Question: I'm looking for an UI element that can be found in the google maps app.
When we start the google application we can load indoor maps.
When we are watching an indoor map small buttons with floorlevels are displayed
on the right side of the screen. If we click on such a button we switch to the chosen floorlevel.
How is this UI element called and how can I implement such an UI element?
//Edit:
Here the image: (right image, right side)

Greets
mister-viper
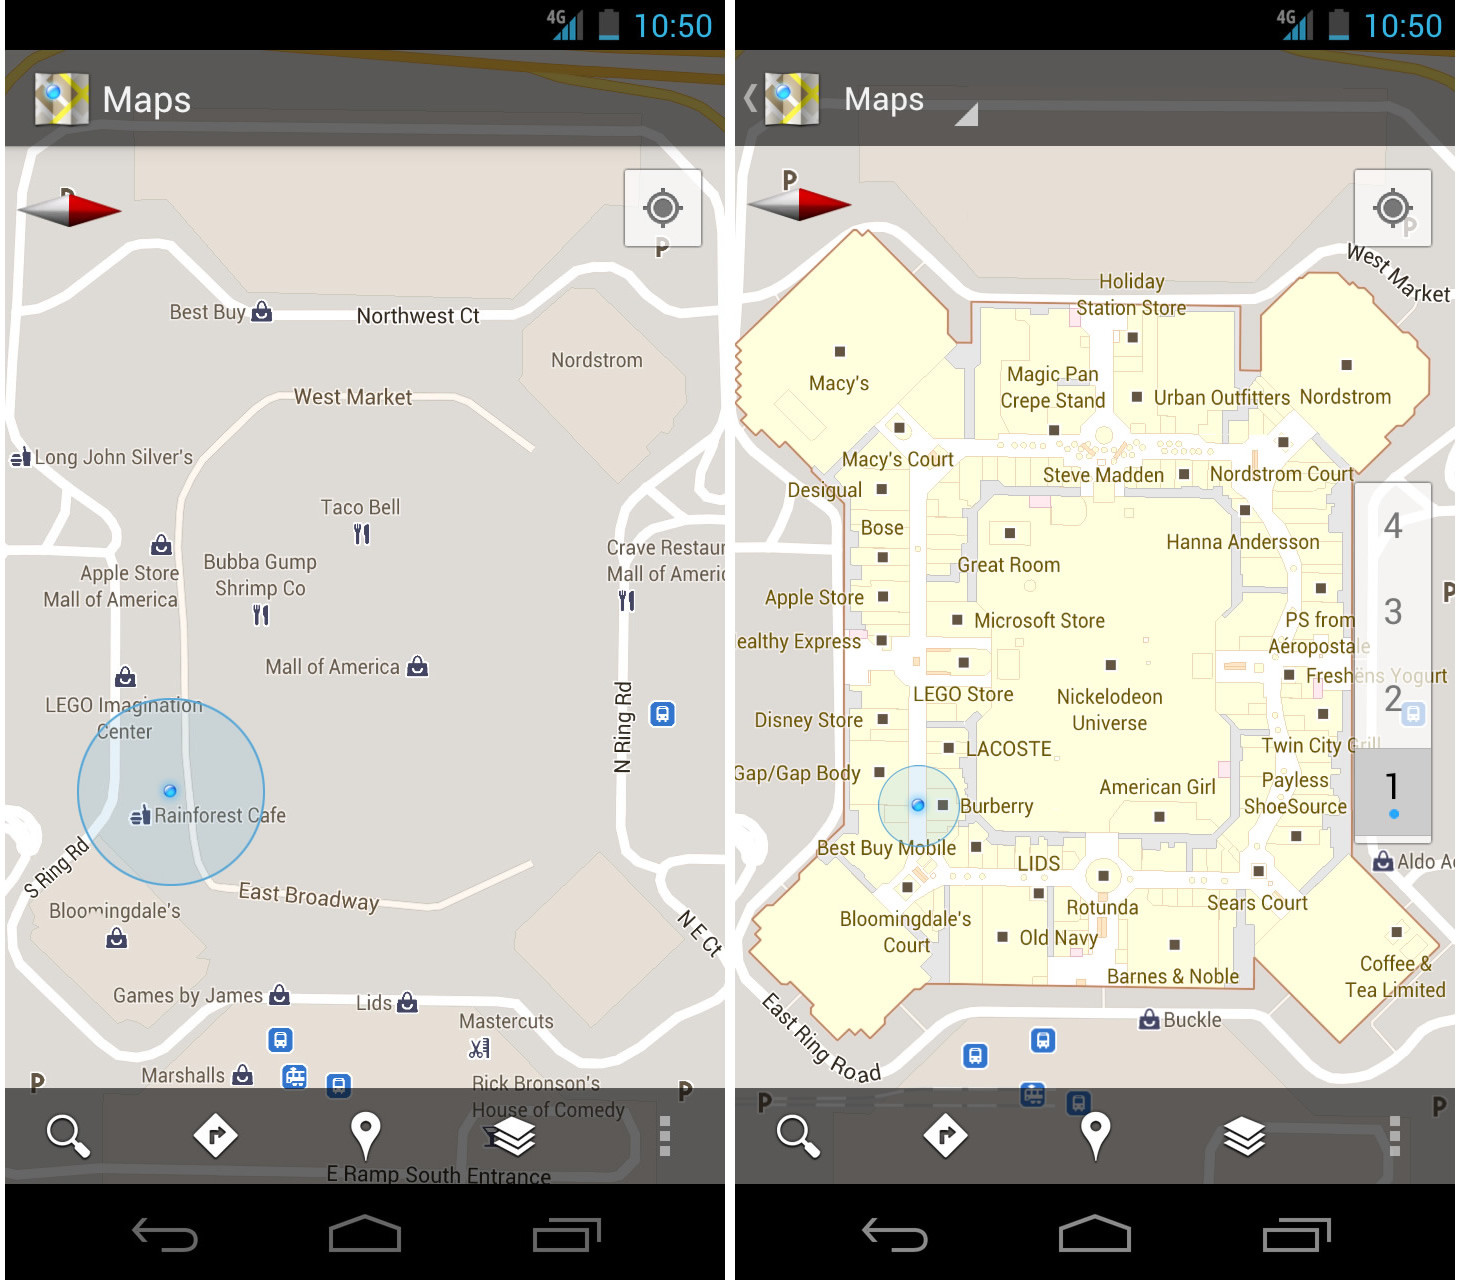
Answer: That would appear to be a vertical 'LinearLayout' holding a series of 'TextView' widgets, using two different backgrounds (one transparent to show the LinearLayout's own background, plus one for the selected layer), plus an 'ImageView' for the blue dot (visible for the selected layer, invisible for the other layers).